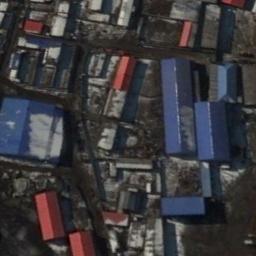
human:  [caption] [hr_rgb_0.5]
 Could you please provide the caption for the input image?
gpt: The industrial area has some blue workshops and other colors of workshops and some roads go through the industrial area .

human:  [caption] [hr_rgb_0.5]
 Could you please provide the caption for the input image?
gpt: Many houses of different shapes and sizes are in the industrial area .

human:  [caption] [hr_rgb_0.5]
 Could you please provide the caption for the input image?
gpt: Plants and roads in an industrial area .

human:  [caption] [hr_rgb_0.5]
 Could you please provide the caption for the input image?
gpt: The industrial area is dilapidated .

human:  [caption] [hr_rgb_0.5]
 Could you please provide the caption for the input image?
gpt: Here we can see some blue buildings and red buildings sit in the industrial area .